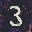
Label: 3